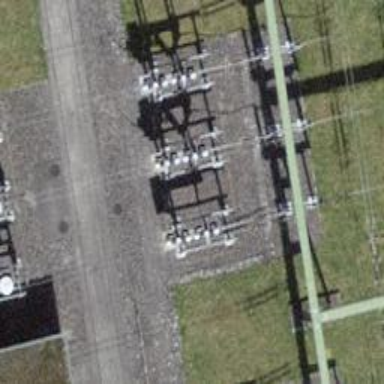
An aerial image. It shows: Power line with 3 cables in bay configuration.